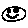
Label: smiley face